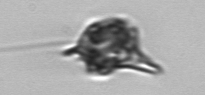
Label: Amylax